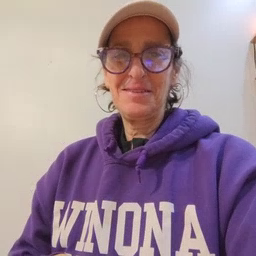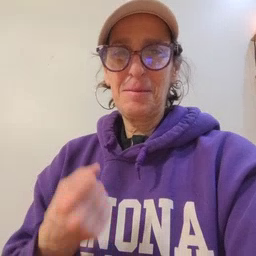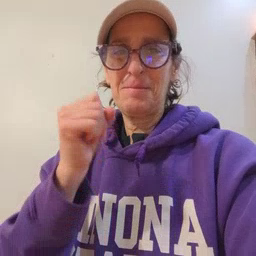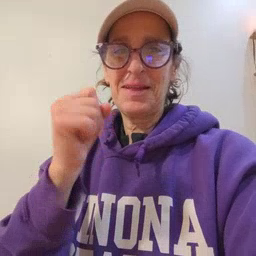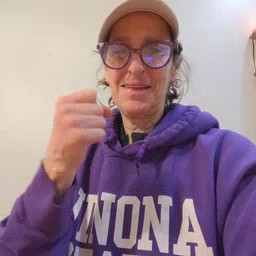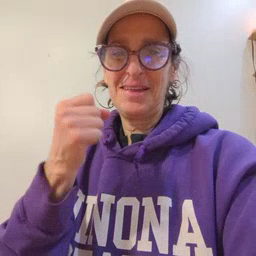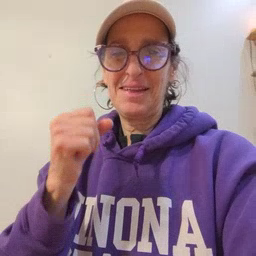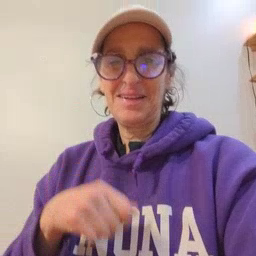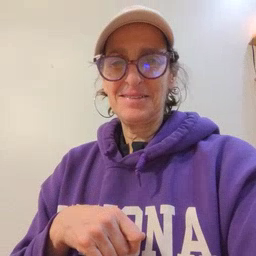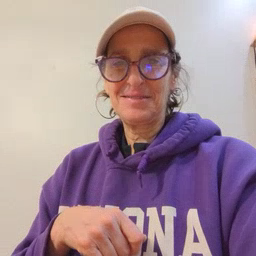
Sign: make